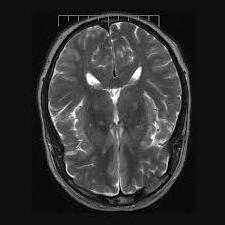
Label: notumor